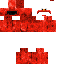
A female human skin with dark skin, wearing brown long hair dressed in a red hoodie and red pants, featuring a closed mouth.